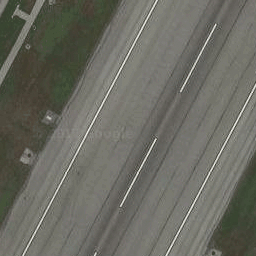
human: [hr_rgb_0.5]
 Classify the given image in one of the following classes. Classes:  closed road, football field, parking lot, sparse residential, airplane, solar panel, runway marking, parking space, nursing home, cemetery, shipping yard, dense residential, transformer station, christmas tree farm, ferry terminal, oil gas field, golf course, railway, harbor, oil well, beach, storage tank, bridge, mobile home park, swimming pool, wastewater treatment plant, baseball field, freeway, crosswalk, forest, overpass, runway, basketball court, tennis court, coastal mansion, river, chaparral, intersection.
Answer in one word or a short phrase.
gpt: runway